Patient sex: M
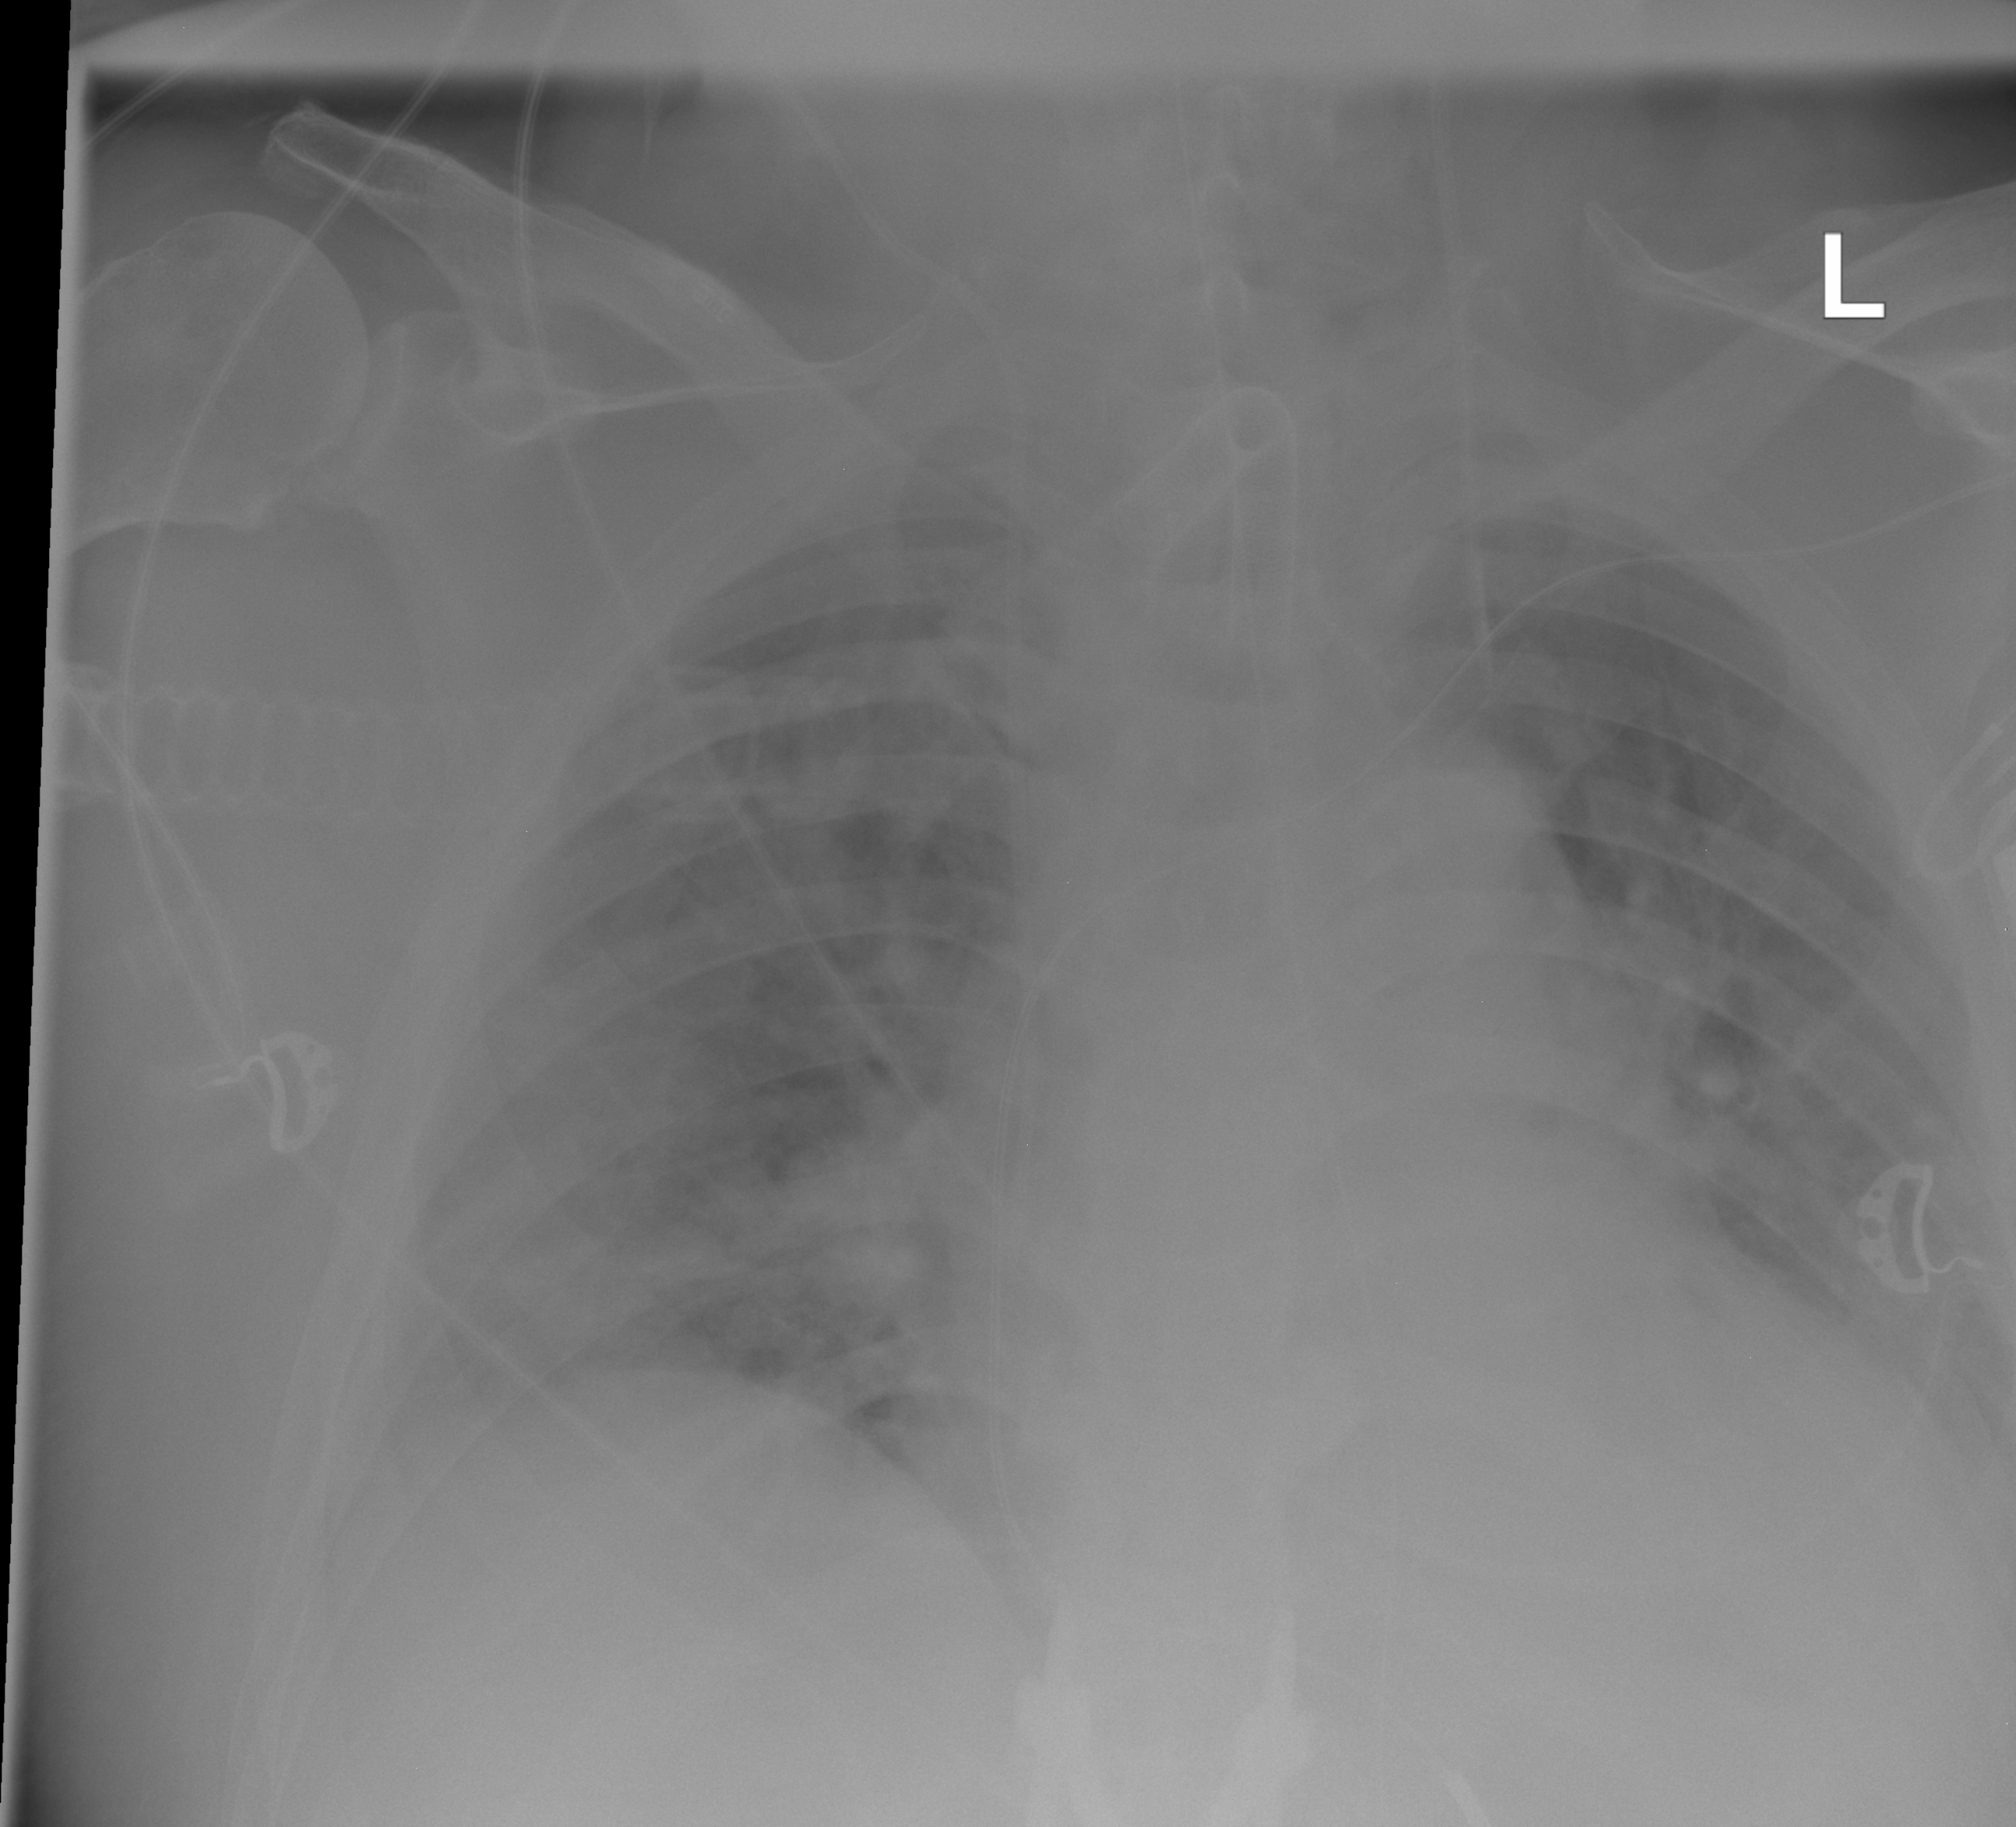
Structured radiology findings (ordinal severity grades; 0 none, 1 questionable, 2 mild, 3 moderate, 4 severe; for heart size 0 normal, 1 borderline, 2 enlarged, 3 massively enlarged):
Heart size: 2
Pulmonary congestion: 2
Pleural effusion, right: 2
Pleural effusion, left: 2
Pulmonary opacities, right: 2
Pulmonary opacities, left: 0
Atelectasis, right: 2
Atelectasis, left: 2